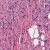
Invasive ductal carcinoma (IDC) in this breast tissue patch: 1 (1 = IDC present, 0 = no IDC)